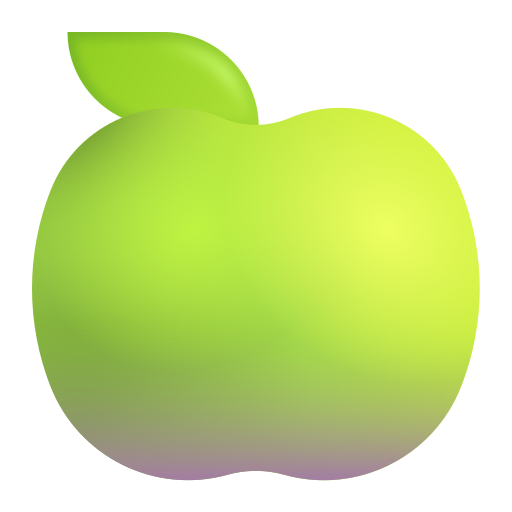
green apple color